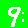
Digit: 9